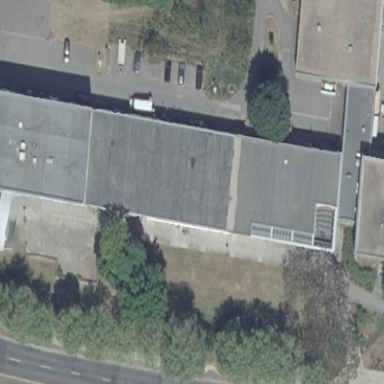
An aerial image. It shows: Commercial building.